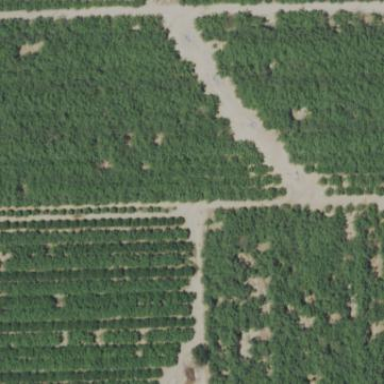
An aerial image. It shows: Orchard.